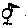
Label: bird